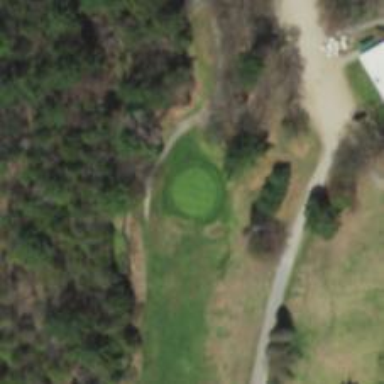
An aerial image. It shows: View of golf hole.